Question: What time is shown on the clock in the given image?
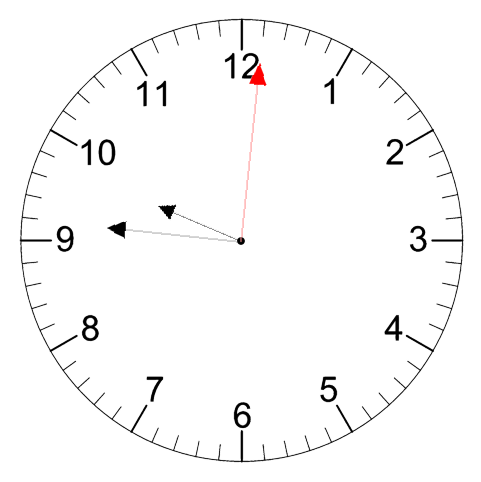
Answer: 09:46:01